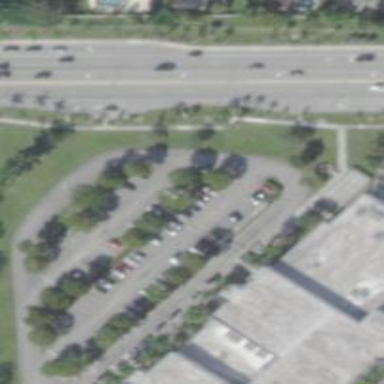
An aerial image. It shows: Parking space is available.